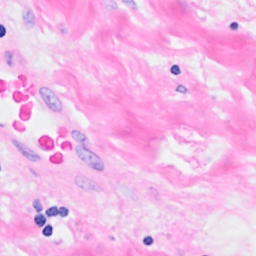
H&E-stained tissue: Breast